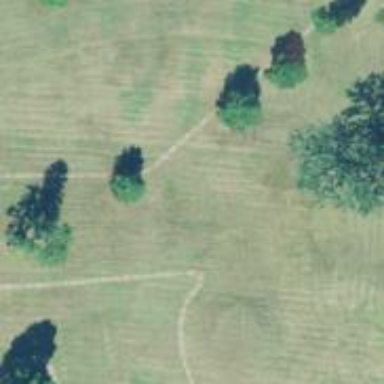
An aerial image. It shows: Path for both road and golf.